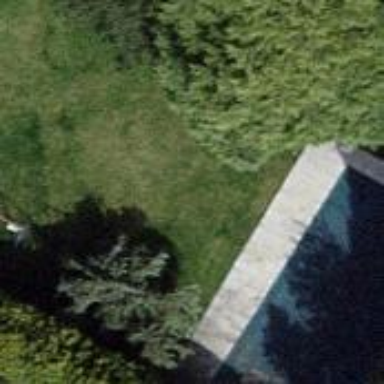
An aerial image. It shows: Swimming pool located in leisure land.